Question: Recently, I upgraded to Xcode 6. Anything works well except I got a new warning indicates me to upgrade 'iOS Deployment Target' to 8.0. Bellow is a screen shot of the message.

However, I don't want to upgrade deployment target because I want to support any device that has OS version 7.0 and above.
How to ignore this warning? Or perhaps 'iOS Deployment Target' setting has nothing to do with the lowest OS version that my app can support?
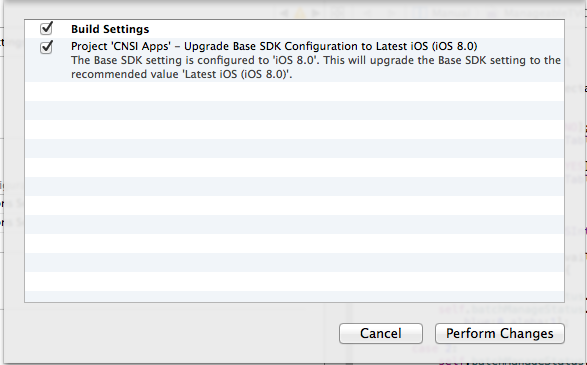
Answer: I think there is a bit of confusion here, there is a difference between the Base SDK setting and the Deployment Target. Deployment target determines which versions of iOS you support, the SDK version simply determines which version of the SDK you are using to write your code. As long as you don't use any code which requires iOS 8 (Or if you want to use it check that it is available: <URL>